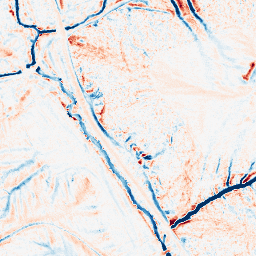
Category: edge_preserving
Decomposition family: median
Decomposition parameters: size: 11
Upsampling method: cubic_catmull_rom
Upsampling parameters: scale: 8
Upsampling scale: 8